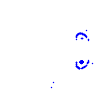
Particle: electron